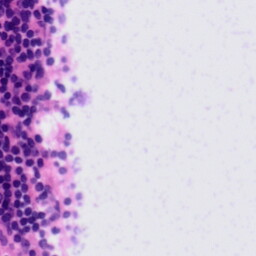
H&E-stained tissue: Tonsil